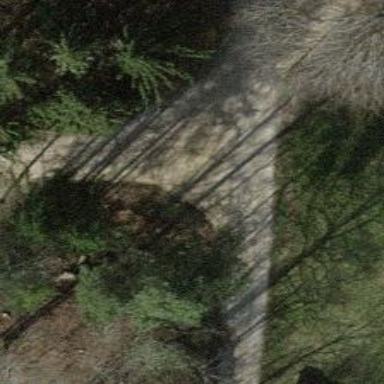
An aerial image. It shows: Retaining wall.